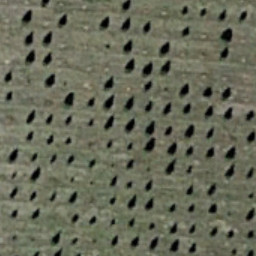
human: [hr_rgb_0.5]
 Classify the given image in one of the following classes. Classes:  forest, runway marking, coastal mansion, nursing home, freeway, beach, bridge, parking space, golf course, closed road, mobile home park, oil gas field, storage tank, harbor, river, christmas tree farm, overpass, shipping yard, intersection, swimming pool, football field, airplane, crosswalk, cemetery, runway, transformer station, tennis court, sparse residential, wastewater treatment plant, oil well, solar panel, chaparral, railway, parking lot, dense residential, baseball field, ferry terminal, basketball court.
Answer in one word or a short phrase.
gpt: christmas tree farm